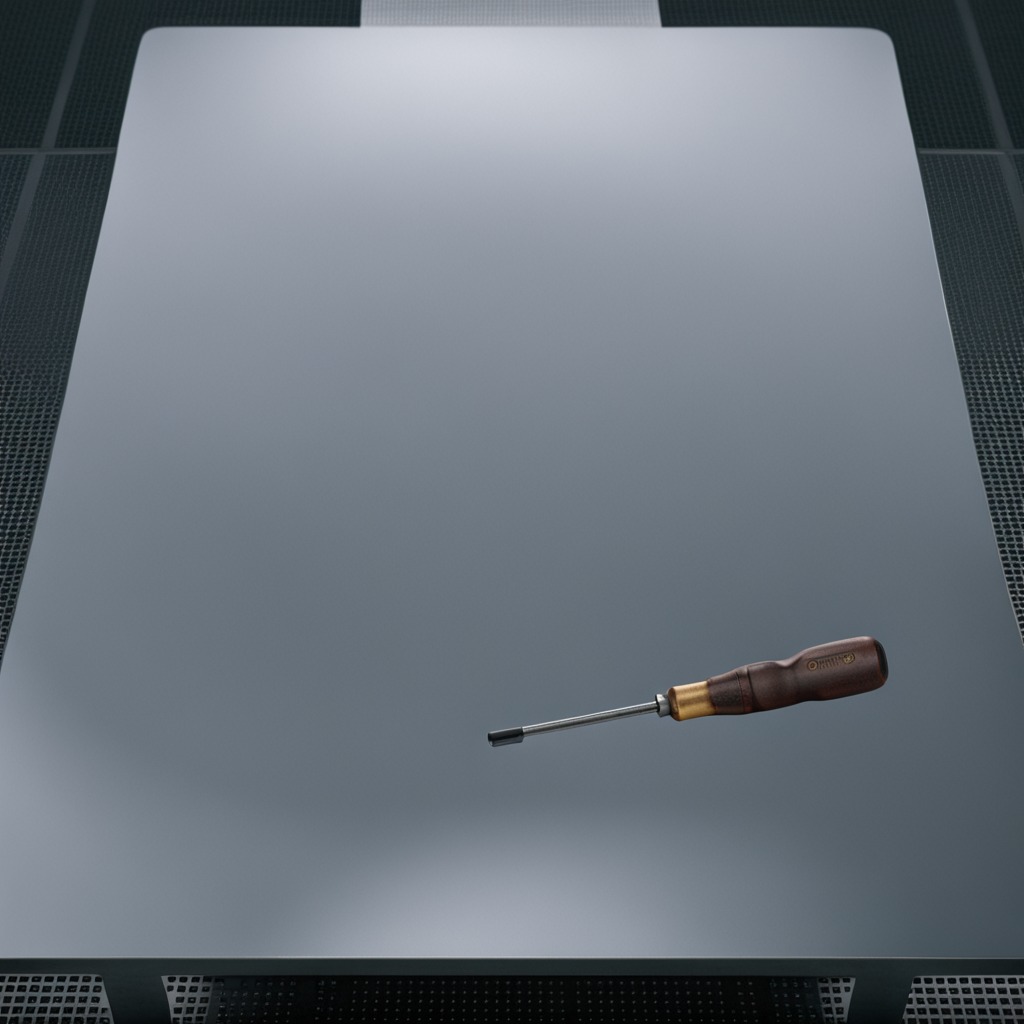
A screwdriver is lying on a clean empty table in a railway signal maintenance room lit by harsh overhead fluorescents photorealistic surface textures crisp shadows high dynamic range